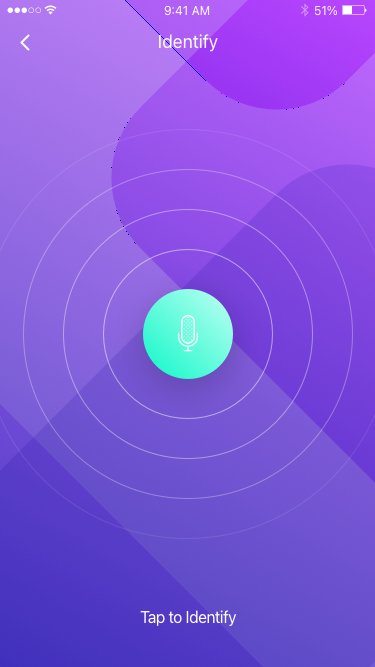
Text in this UI design:
Identify
Tap to Identify